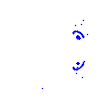
Particle: pion